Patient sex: M
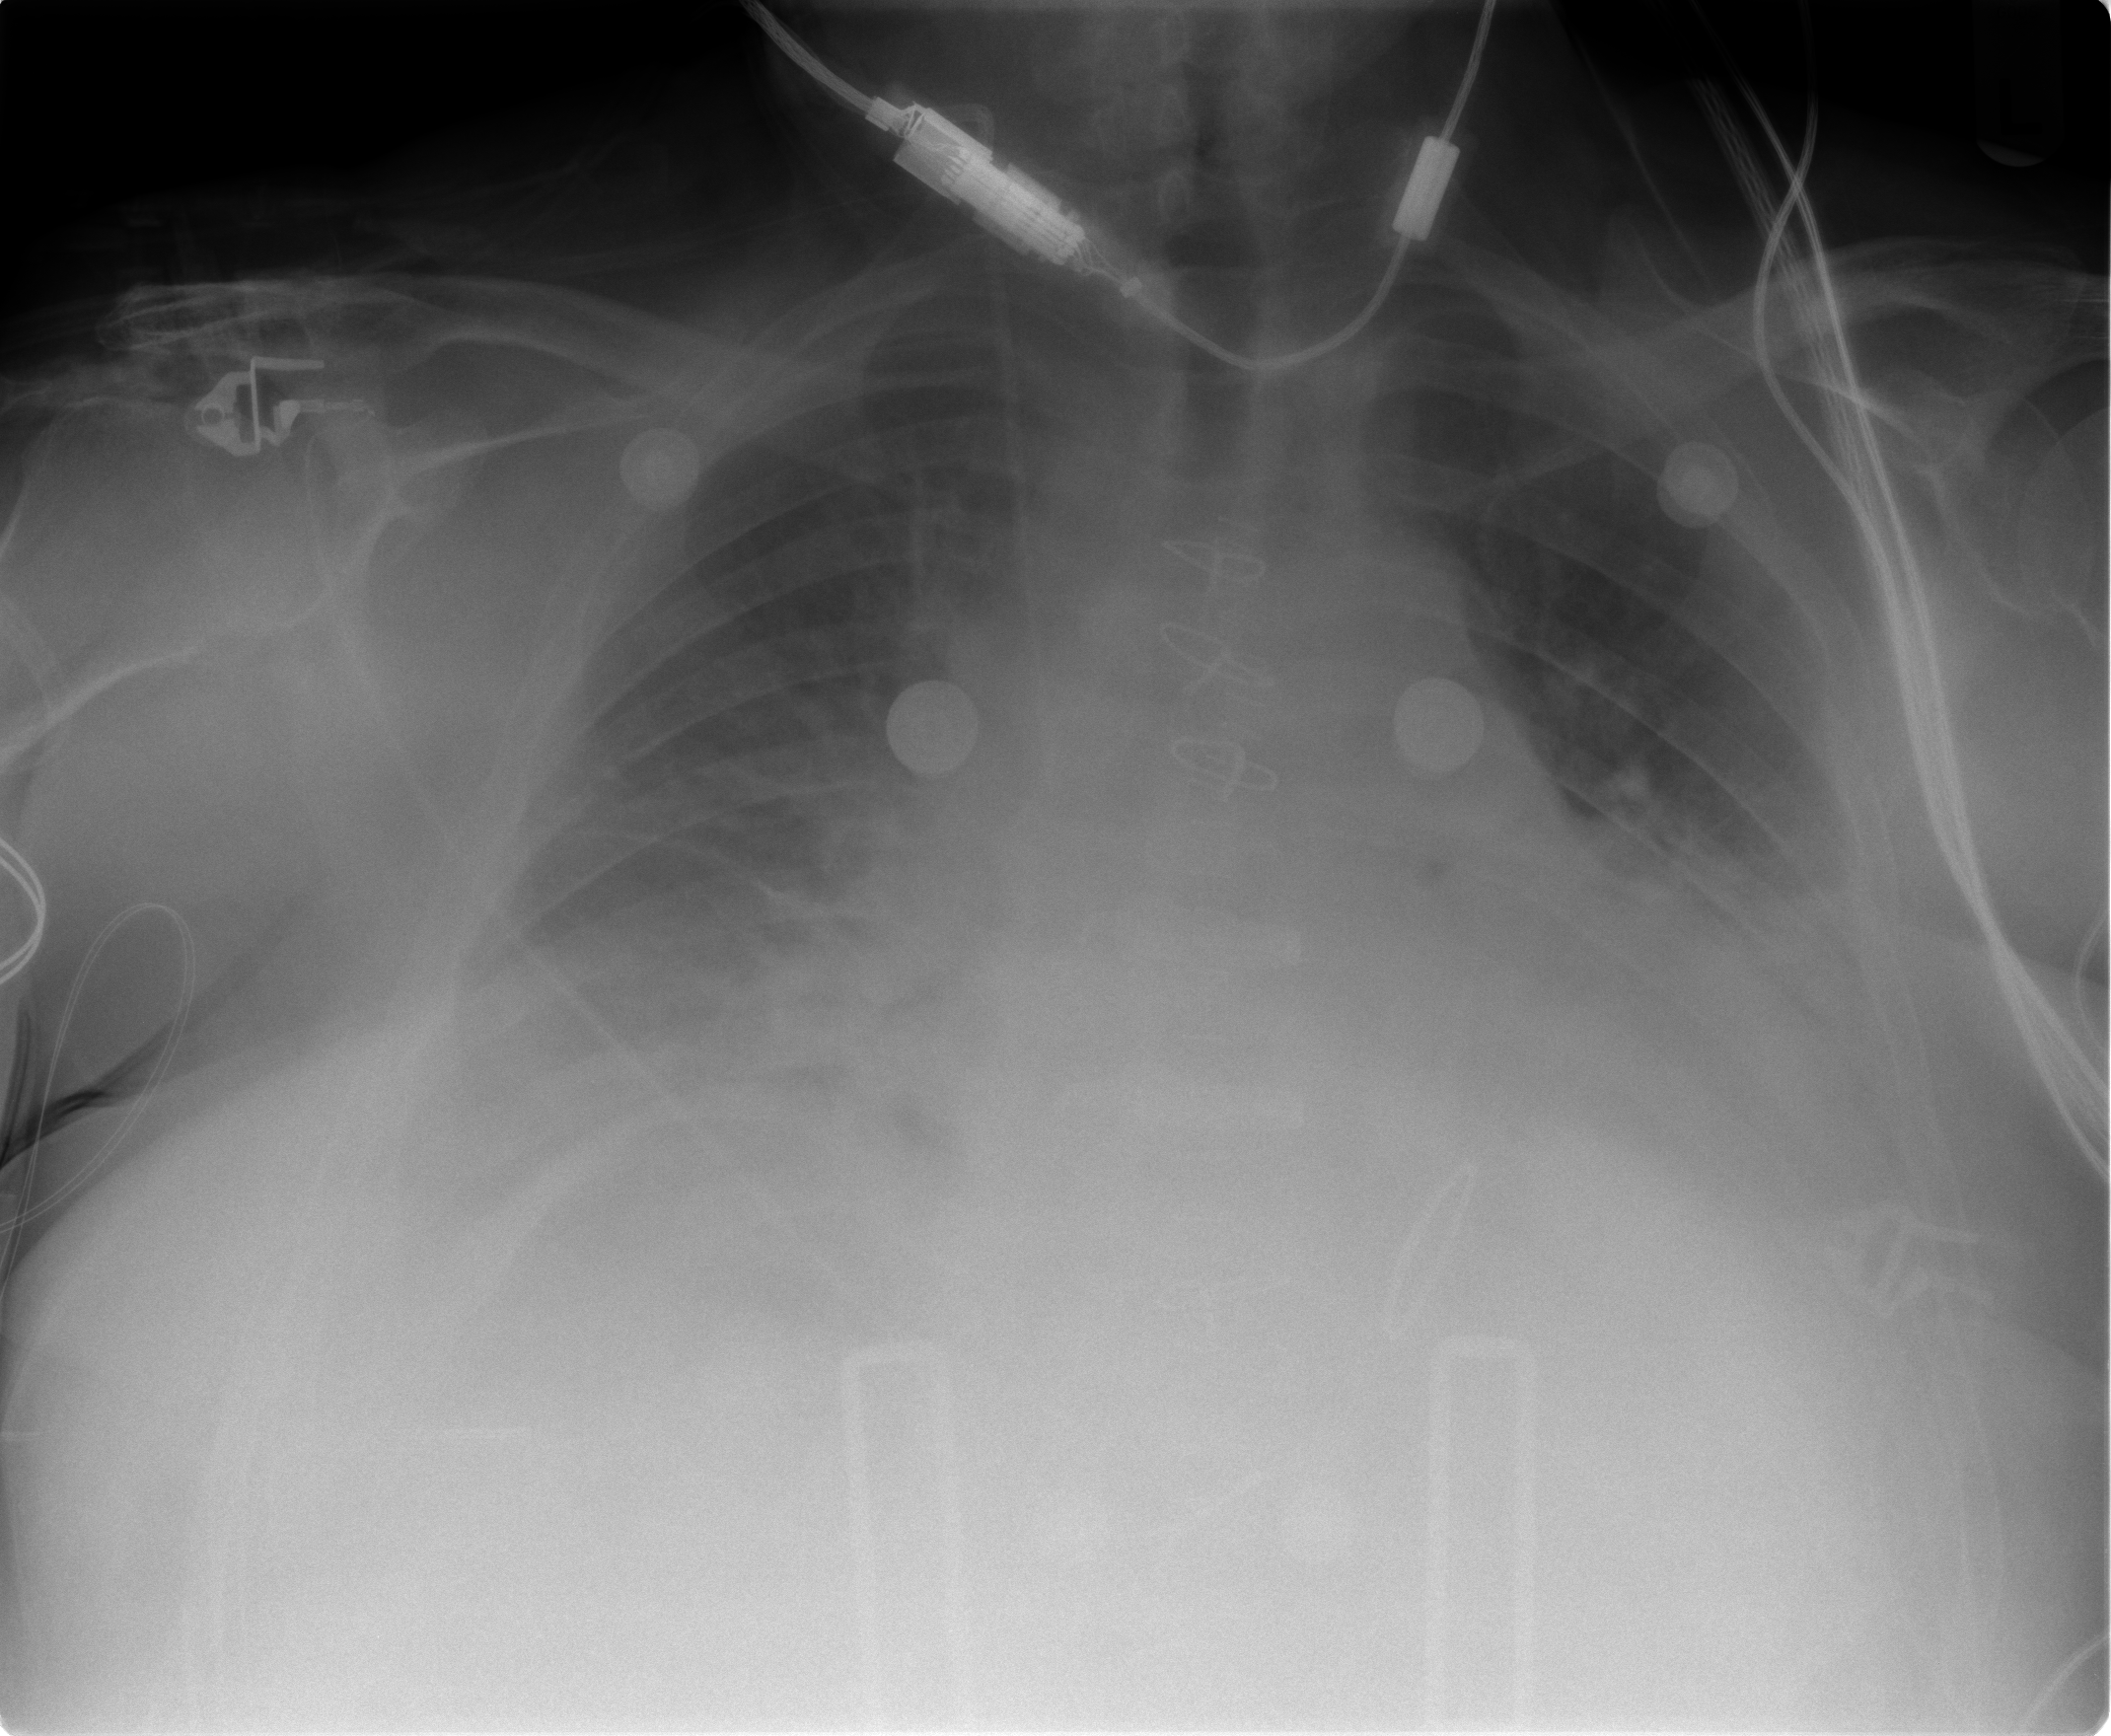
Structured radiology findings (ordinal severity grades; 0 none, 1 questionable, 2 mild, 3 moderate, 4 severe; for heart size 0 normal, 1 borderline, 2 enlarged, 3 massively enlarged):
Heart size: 2
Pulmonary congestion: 2
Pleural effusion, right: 2
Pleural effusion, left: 2
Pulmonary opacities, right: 2
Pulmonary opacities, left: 2
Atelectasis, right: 2
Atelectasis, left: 2